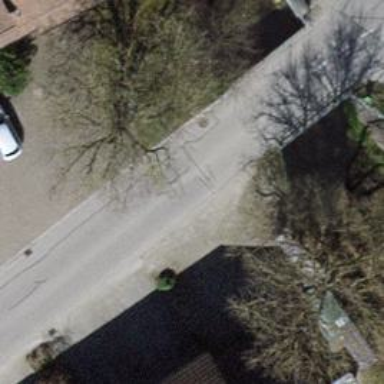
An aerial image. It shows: Smooth asphalt road in residential area.